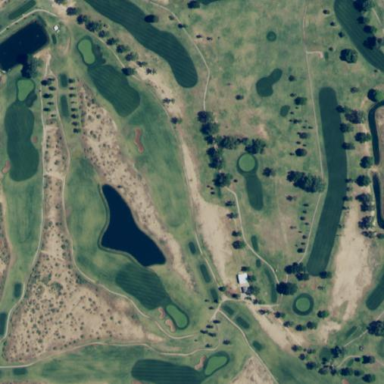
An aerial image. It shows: Golf course surrounded by greenery.